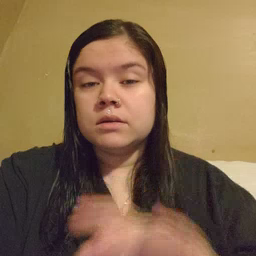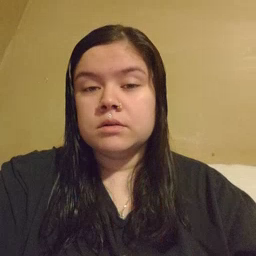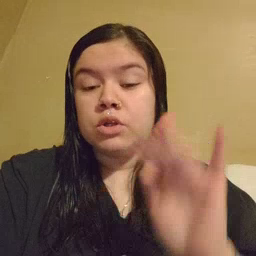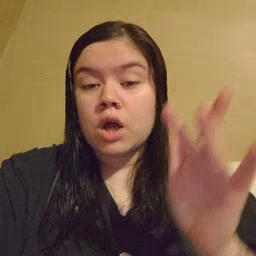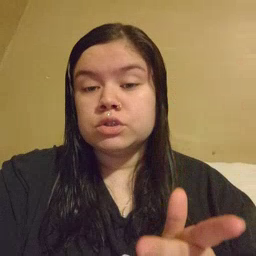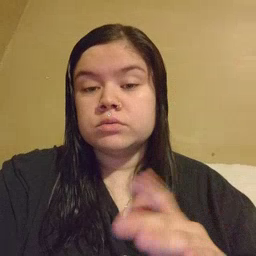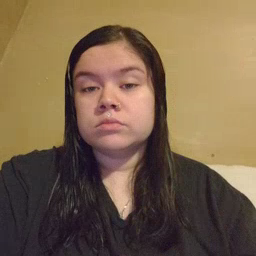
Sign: touch